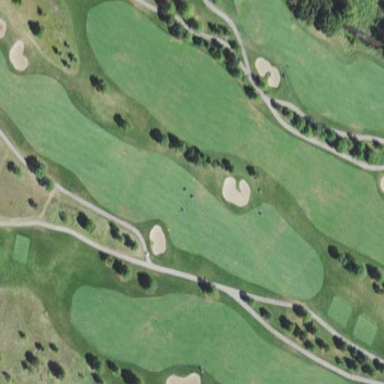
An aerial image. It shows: Rough area on grassy golf course.